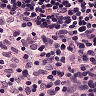
Metastatic tissue present: no